Interaction volume radius: 10 \u00c5
Interaction volume height: 10 \u00c5
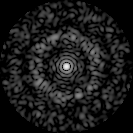
Disorder parameter: 0.8315